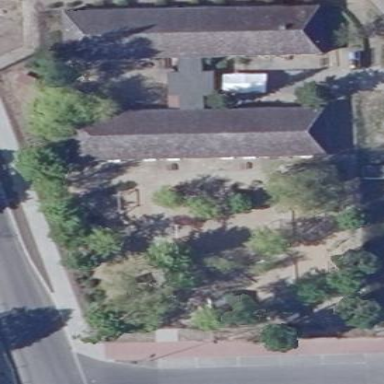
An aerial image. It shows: Kindergarten.